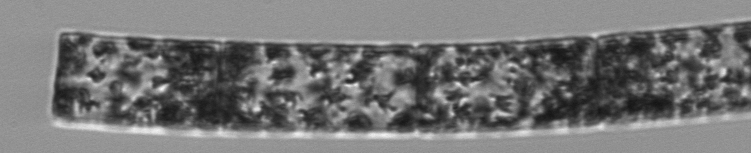
Label: Guinardia_flaccida